Aerial crown-view tile of a tropical tree (Barro Colorado Island, Panama), acquired 20240716:
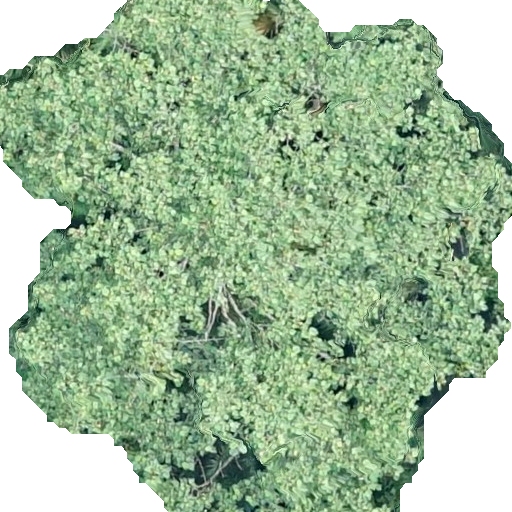
Species: Ochroma pyramidale
GBIF accepted scientific name: Ochroma pyramidale
Crown area: 352.375 m²